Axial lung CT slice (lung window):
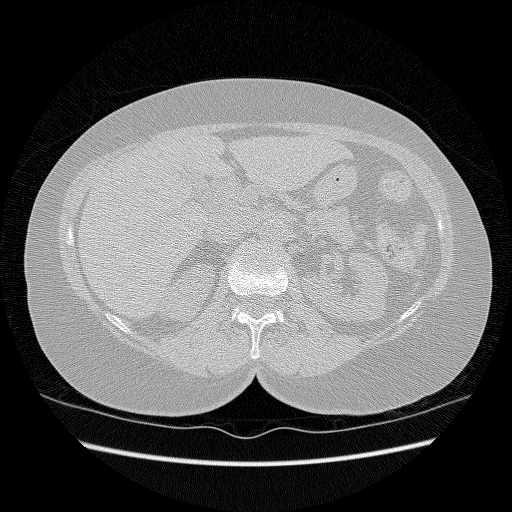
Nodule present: no